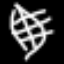
Label: leaf